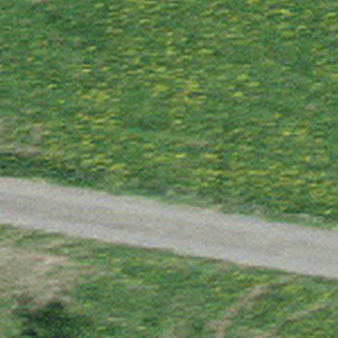
Label: other